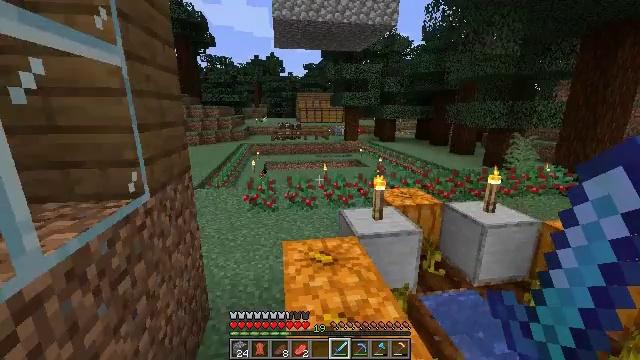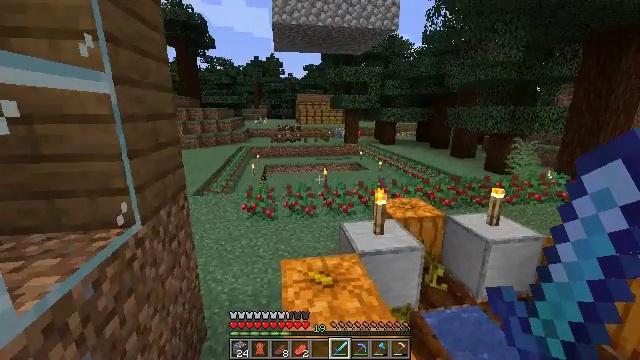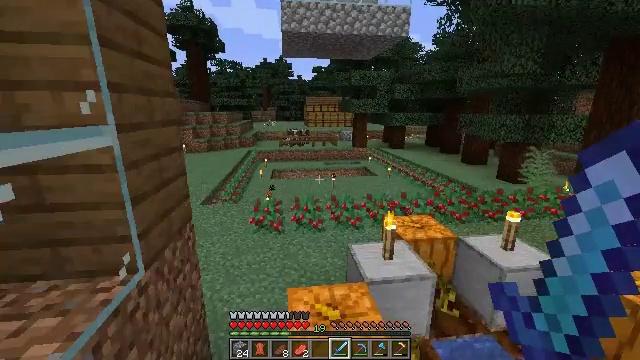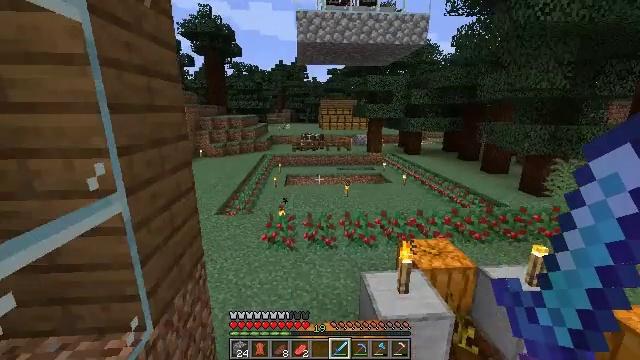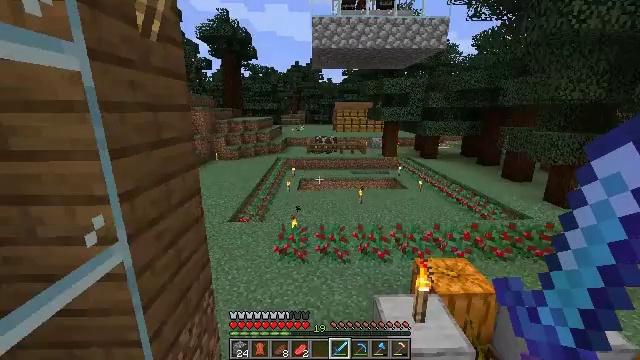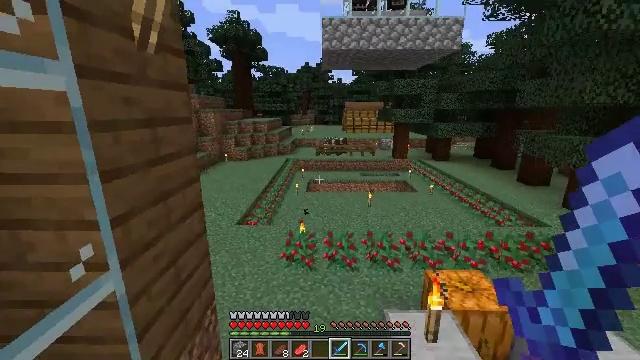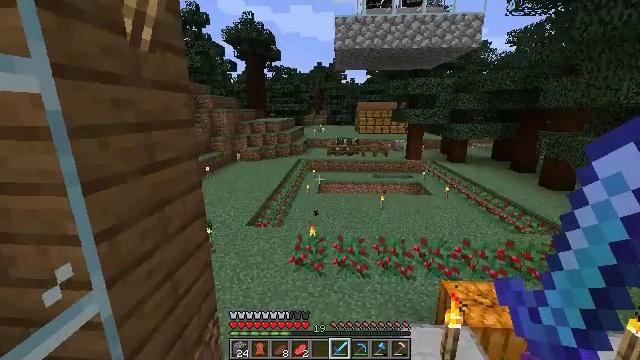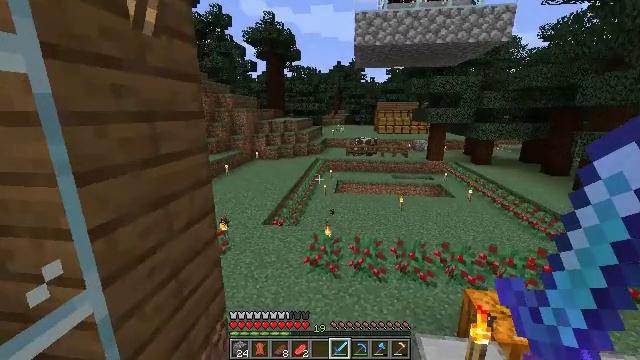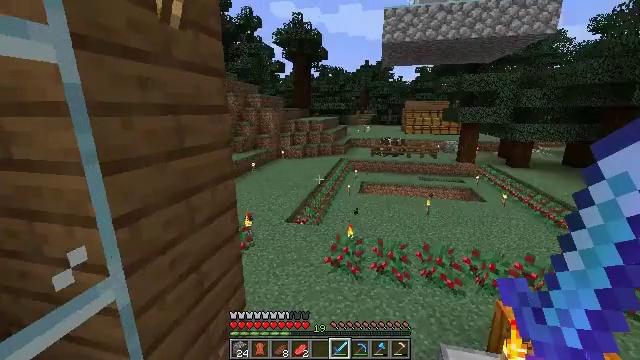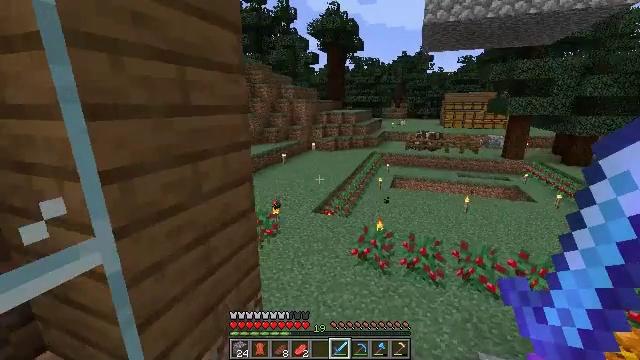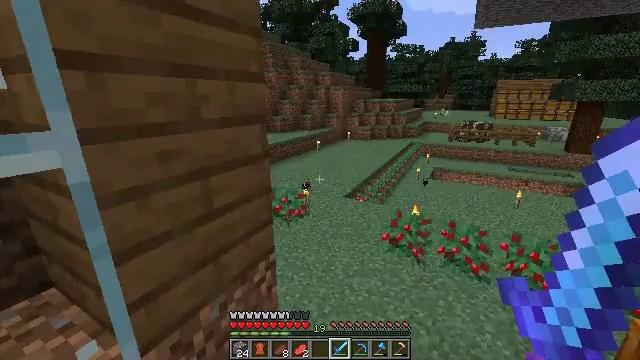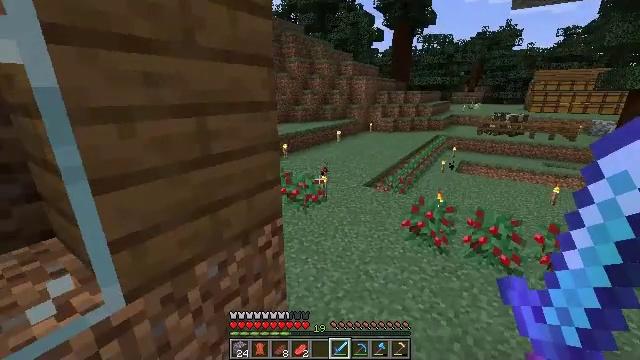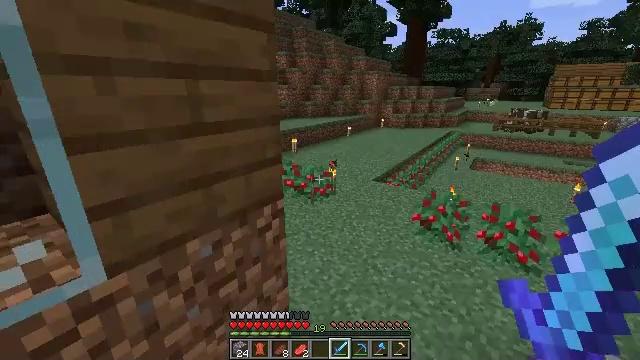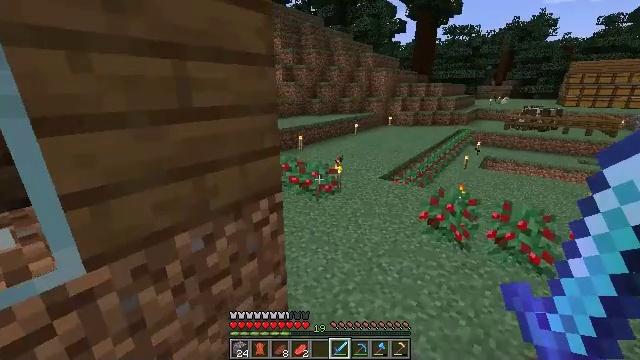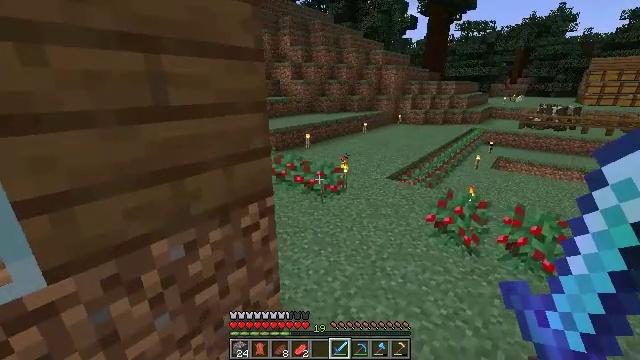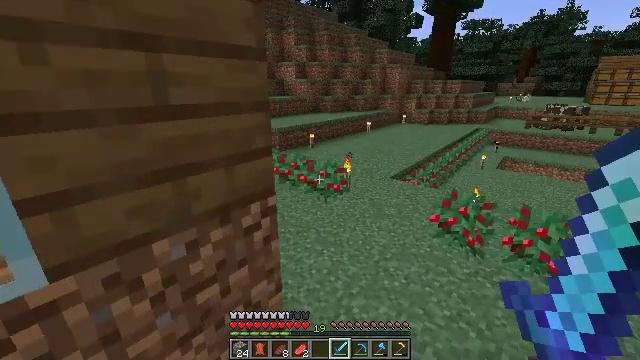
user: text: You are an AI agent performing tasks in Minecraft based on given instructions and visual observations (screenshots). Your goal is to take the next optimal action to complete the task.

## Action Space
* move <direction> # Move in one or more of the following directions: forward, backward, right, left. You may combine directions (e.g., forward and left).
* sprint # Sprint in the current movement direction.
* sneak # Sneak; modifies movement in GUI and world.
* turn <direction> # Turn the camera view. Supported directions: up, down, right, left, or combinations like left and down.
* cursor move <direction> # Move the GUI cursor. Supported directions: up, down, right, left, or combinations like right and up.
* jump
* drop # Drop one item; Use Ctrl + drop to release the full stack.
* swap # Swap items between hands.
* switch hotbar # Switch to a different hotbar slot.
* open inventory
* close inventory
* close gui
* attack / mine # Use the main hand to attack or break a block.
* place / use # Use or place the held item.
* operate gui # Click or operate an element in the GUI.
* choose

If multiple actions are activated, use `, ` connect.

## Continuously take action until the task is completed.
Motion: motion action
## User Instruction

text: Gather wheat by left-clicking on it.
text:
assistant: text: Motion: move forward, jump
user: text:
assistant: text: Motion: move forward, turn left, jump
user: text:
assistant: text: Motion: move forward, turn left, jump
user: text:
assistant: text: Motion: move forward, turn left, jump
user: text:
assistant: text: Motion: move forward, turn left, jump
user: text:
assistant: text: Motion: move forward, turn left, jump
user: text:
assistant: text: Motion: move forward, turn left, jump
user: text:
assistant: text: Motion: move forward, turn left, jump
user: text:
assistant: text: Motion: turn left and down
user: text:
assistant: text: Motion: turn left and down
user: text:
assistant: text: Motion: turn left and down
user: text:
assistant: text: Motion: turn left
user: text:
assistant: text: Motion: turn left
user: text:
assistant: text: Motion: turn left
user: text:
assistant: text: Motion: no_op
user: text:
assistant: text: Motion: no_op
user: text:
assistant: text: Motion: no_op
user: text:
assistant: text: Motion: no_op
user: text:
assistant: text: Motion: move forward
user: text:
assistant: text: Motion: move forward, turn right
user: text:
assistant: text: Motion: move forward, turn right
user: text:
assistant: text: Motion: move forward, turn right
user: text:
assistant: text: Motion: move forward, turn right
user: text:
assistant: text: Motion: move forward, turn right
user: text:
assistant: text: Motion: move forward, turn right
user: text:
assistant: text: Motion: move forward
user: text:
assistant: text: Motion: move forward, sprint
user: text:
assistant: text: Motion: move forward, sprint
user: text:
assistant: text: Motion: move forward, sprint
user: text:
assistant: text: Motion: move forward, sprint